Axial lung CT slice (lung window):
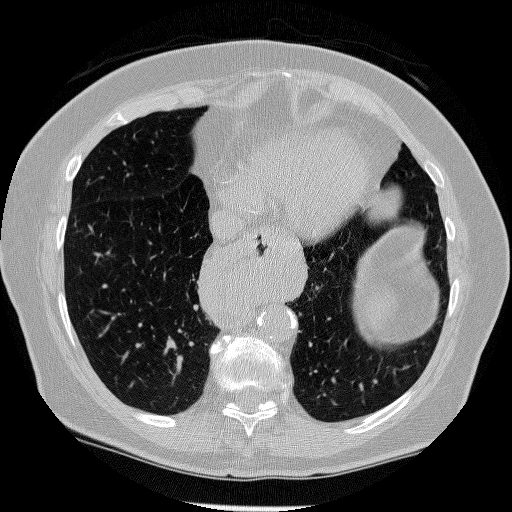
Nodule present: no